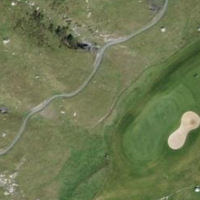
EUNIS habitat code: 24
Species observed at this site:
Campanula barbata
Phyteuma orbiculare